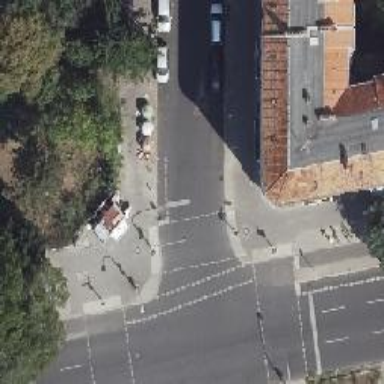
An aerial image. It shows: Crossing with traffic signals.